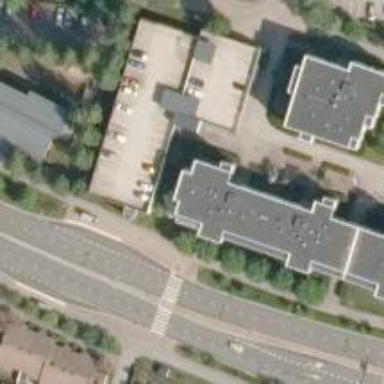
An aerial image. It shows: Multi-storey parking building.